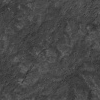
Atmospheric dust classification: not_dusty